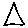
Label: triangle